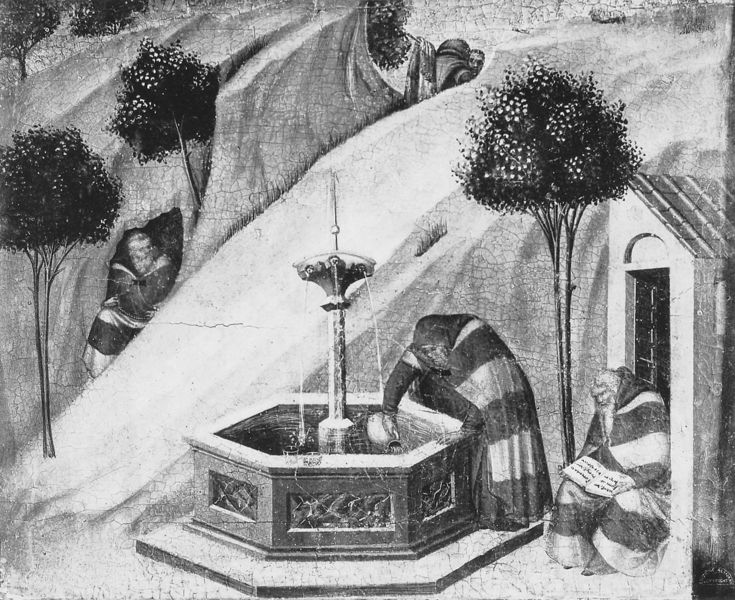
Titel: Die Karmeliter am Brunnen des Elias; vom Altarbild aus der Kirche Carmine di Siena
Künstler: Pietro Lorenzetti
Institution: Siena, Pinacoteca Nazionale
Schlagwörter: baum, berg, gemälde, mann, wasser, bäume, sitzen, holz, männer, säule, tür, zeichnung, haus, schnee, alt, bart, bibel, schüssel, vollbart, hügel, gitter, kutte, mantel, höhle, brunnen, krug, relief, hang, risse, wüste, winter, beobachter, lesen, streifen, tor, foto, buch, kapelle, mönch, heiliger, mönche, fontäne, fresko, oktogon, sechseck, schöpfen, brunen, eremit, einsiedler